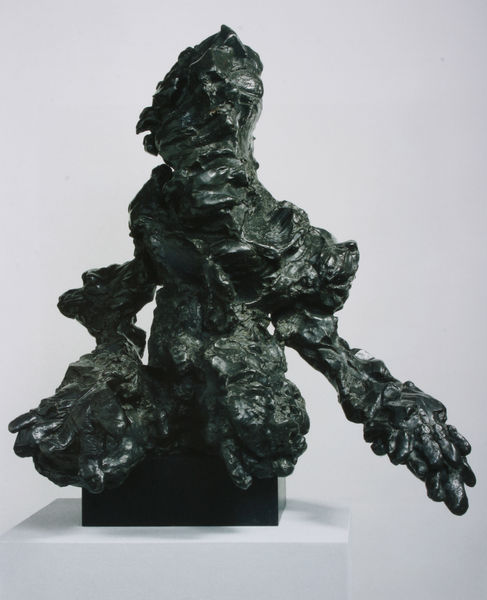
Titel: Large Torso, Großer Torso
Künstler: Willem De Kooning
Standort: Baden-Baden
Institution: Museum Frieder Burda
Schlagwörter: dunkel, felsen, fuß, hand, kopf, körper, mann, schatten, weiß, sitzen, brust, finger, frisur, haar, hell, licht, mund, nase, rücken, schwarz, stirn, blick, muster, arm, arme, augen, gesicht, kleidung, mensch, sockel, spitze, stein, steine, blicken, hals, hände, feld, felder, auge, figur, haare, spitzen, person, augenbrauen, kinn, schulter, schultern, skulptur, statue, beine, bein, füße, sitz, perspektive, abstrakt, fels, fläche, flächen, modern, formen, duktus, spitz, büste, metall, bauch, bildhauerei, bronze, plastik, plinthe, rodin, augenbraue, oberkörper, abbild, gestalt, foto, fotografie, eisen, corinth, oberfläche, torso, form, hocken, plastisch, auguste, statuette, augenlider, gedreht, grimasse, quader, struktur, bettler, museum, haptisch, basis, brandt, erz, amorph, abbildung, michael, proportionen, proportion, verzerrt, geischt, lebewesen, augenlid, haptik, knolle, knollen, skurril, verzogen, jackson, eisenerz, glupschaugen, glubschaugen, lowis